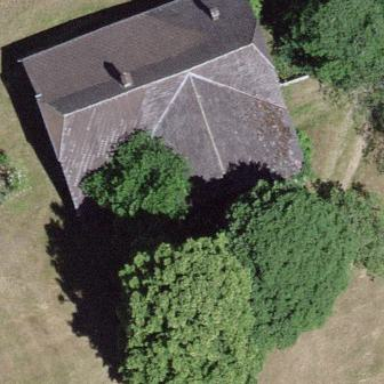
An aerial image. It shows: Farm building.